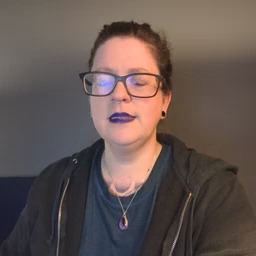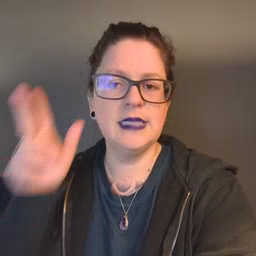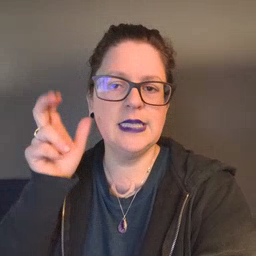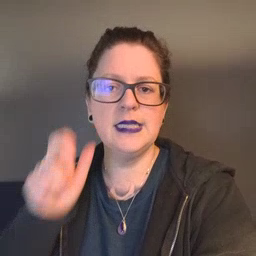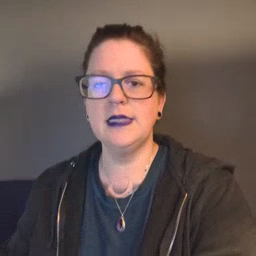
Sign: listen